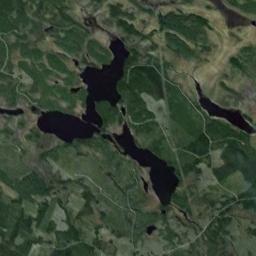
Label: lake